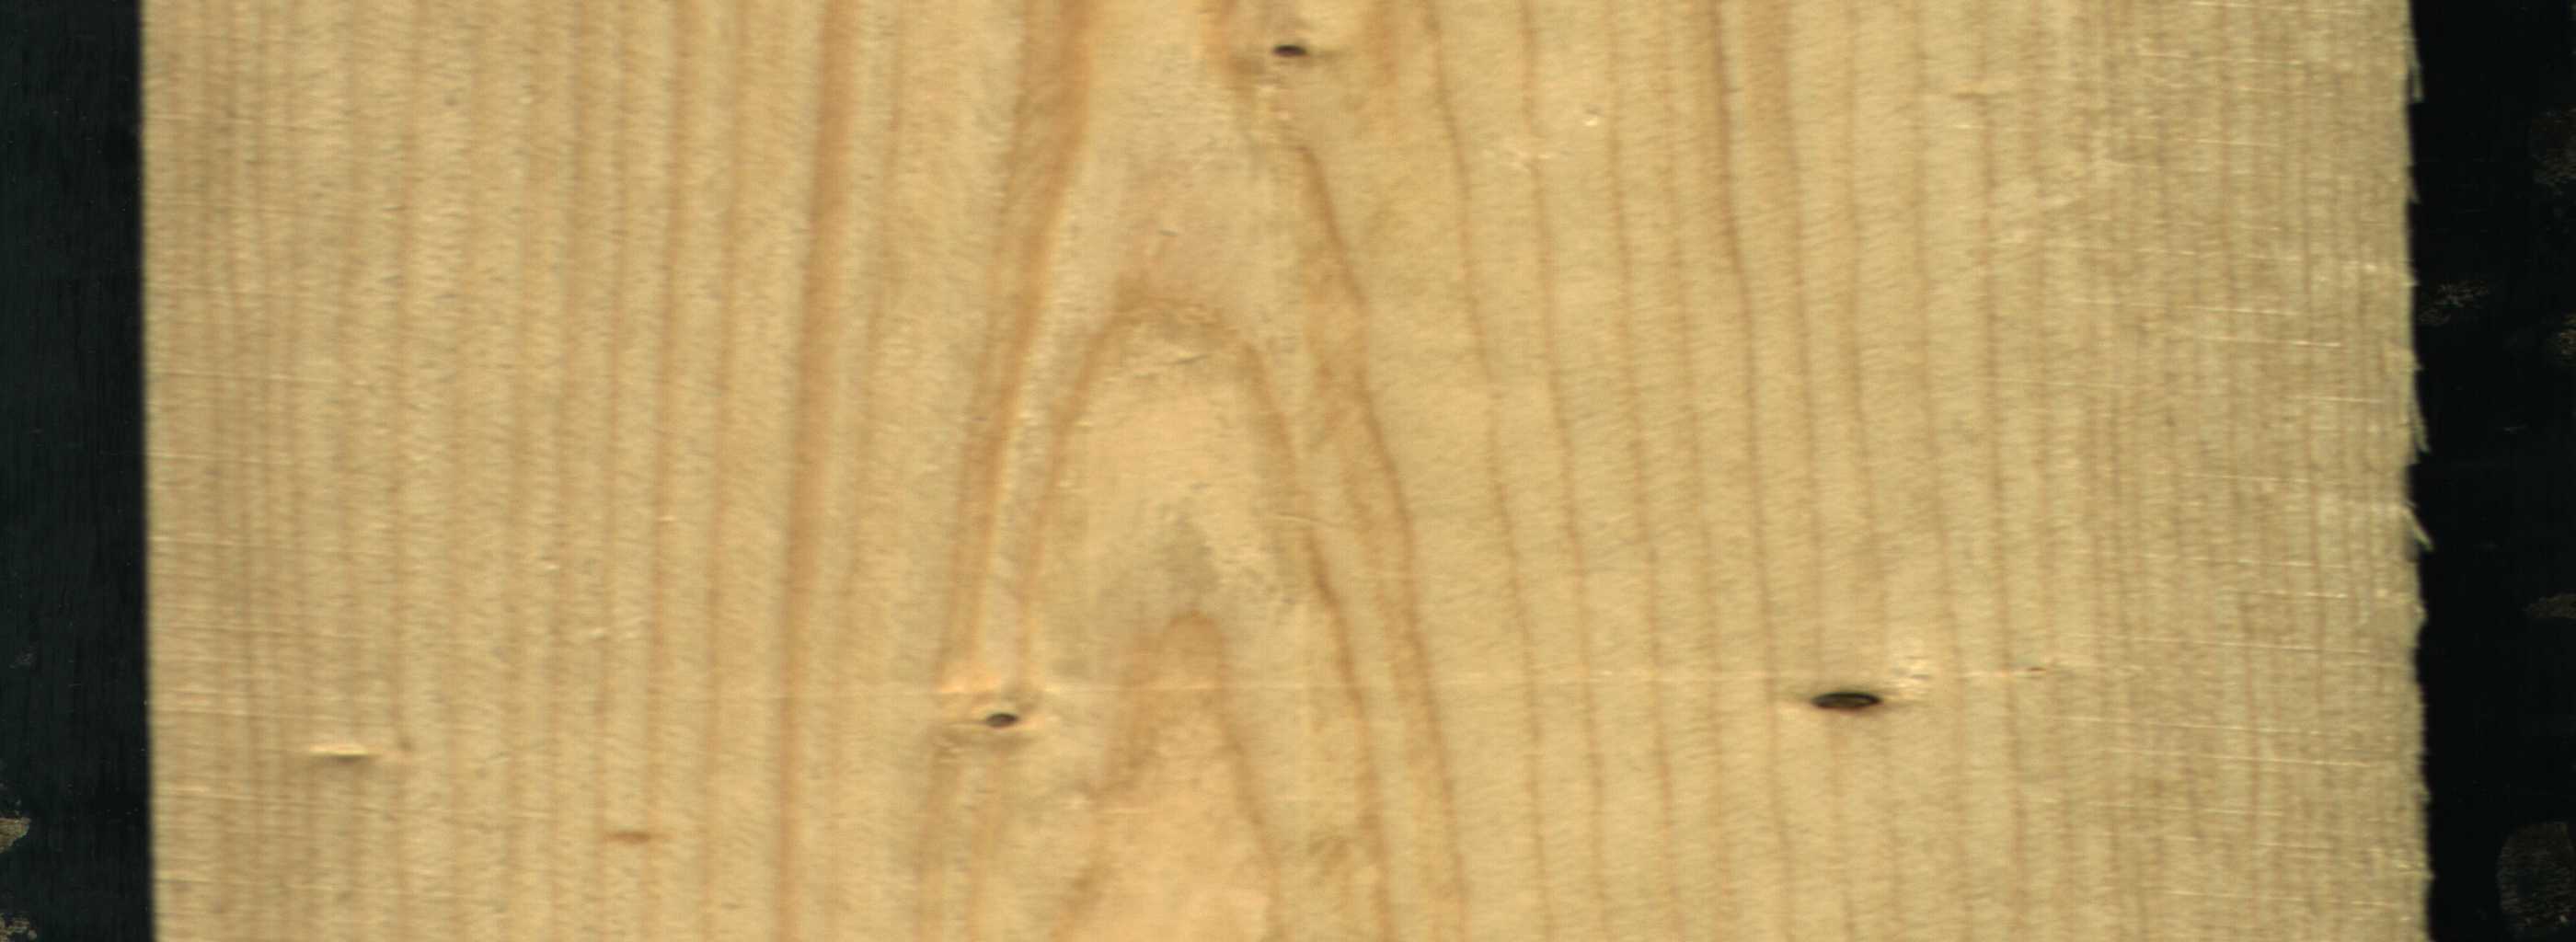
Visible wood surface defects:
Dead_Knot
Live_Knot
Live_Knot